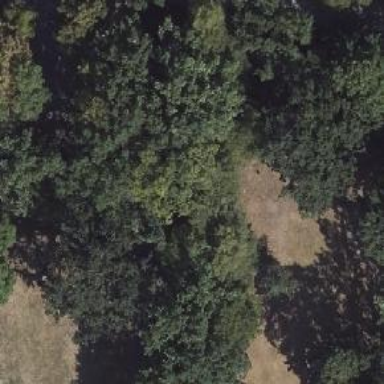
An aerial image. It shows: Broadleaved deciduous tree located in park.